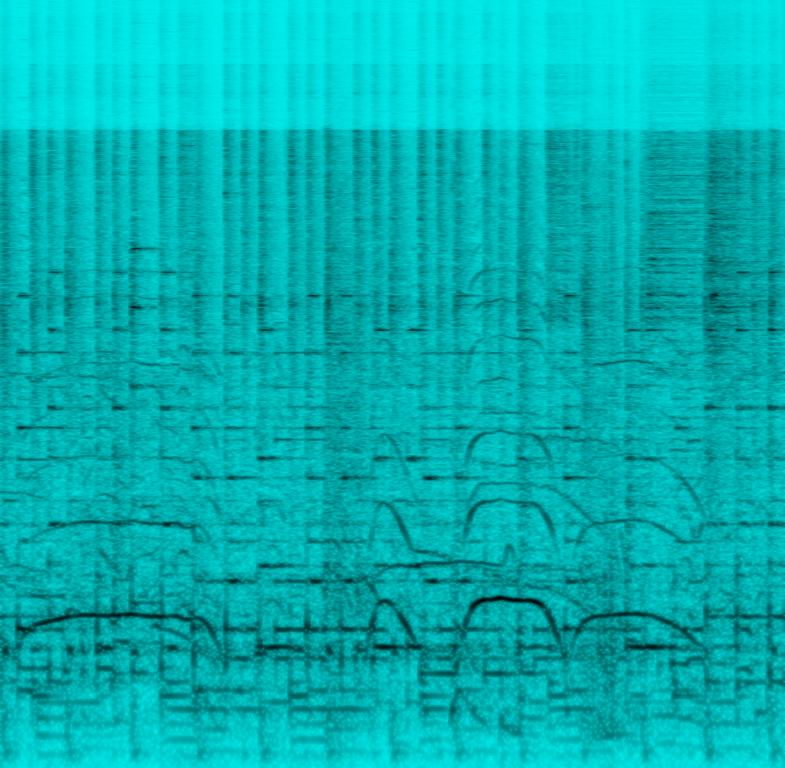
An acoustic drum is playing a latin groove with a cowbell sound and bongos playing along with a bassline underlining. Someone is playing a melody on a steeldrum. The female voice starts singing the same melody. Male voices are supporting her with shouting sounds. The crowd is cheering and clapping along. This song may be playing at a summer festival.